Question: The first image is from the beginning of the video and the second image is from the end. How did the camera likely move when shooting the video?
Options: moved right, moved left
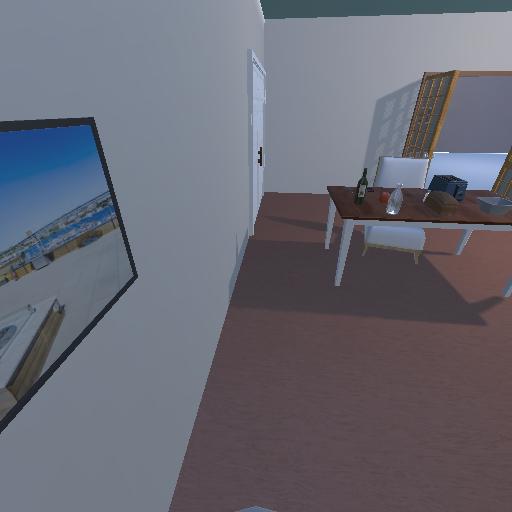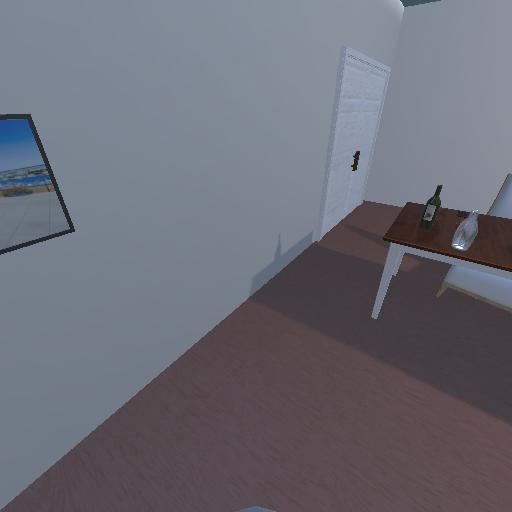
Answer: moved right